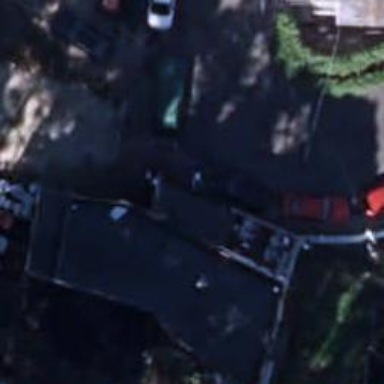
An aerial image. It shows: Restaurant.